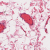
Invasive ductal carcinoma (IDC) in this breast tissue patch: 0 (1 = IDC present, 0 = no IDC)